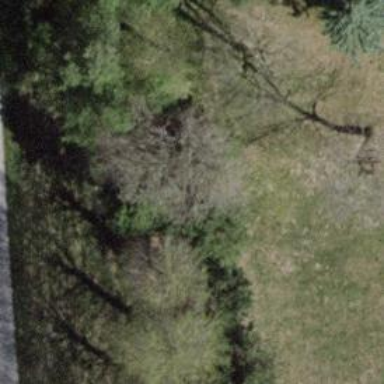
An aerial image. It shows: Single tag "natural: tree."